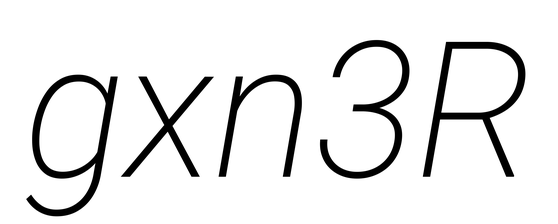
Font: Roboto-Italic_ExtraLight_Italic